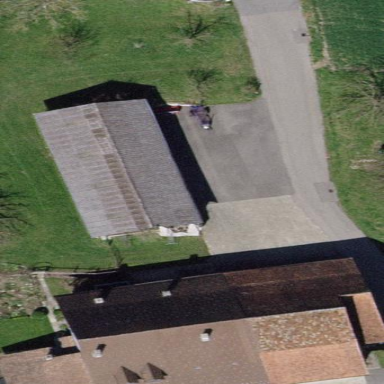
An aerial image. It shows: Shed building.